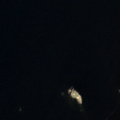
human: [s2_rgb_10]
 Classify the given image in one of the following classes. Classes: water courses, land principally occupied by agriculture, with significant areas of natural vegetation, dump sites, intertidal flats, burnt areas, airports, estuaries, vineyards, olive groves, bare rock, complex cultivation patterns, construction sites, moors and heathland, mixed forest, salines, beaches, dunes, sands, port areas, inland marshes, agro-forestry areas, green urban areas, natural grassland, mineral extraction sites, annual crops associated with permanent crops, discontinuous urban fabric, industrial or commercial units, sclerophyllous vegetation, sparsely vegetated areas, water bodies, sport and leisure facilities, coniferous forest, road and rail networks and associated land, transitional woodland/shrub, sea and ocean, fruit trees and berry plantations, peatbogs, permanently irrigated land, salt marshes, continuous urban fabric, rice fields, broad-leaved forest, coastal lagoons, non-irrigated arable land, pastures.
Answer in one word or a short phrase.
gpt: sea and ocean